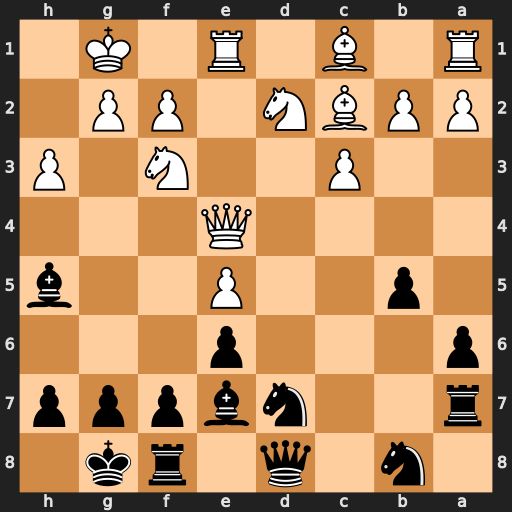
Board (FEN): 1n1q1rk1/r2nbppp/p3p3/1p2P2b/4Q3/2P2N1P/PPBN1PP1/R1B1R1K1
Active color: b
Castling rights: -
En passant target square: -
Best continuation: Bg6 Qe3 Bc5 Qe2 Bxc2